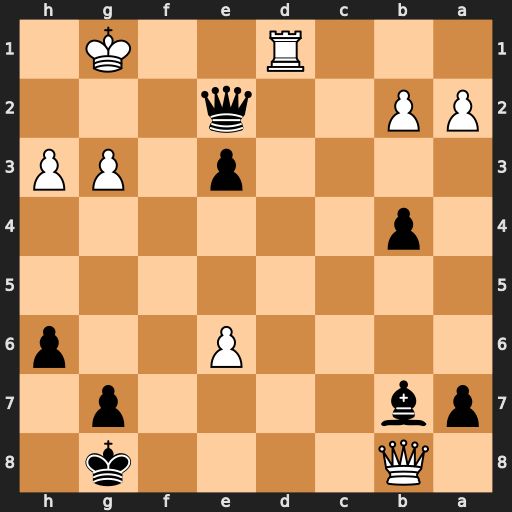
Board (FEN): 1Q4k1/pb4p1/4P2p/8/1p6/4p1PP/PP2q3/3R2K1
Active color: b
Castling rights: -
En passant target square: -
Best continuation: Kh7 Qxb7 Qxd1+